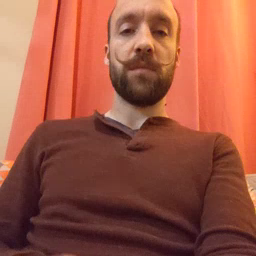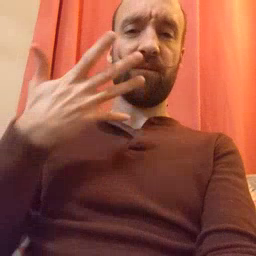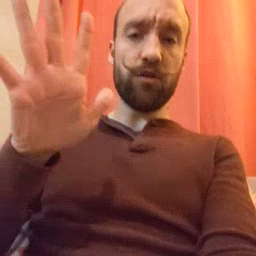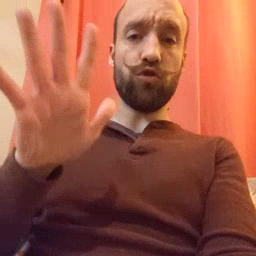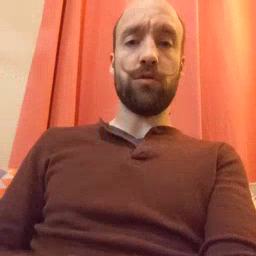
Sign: finish